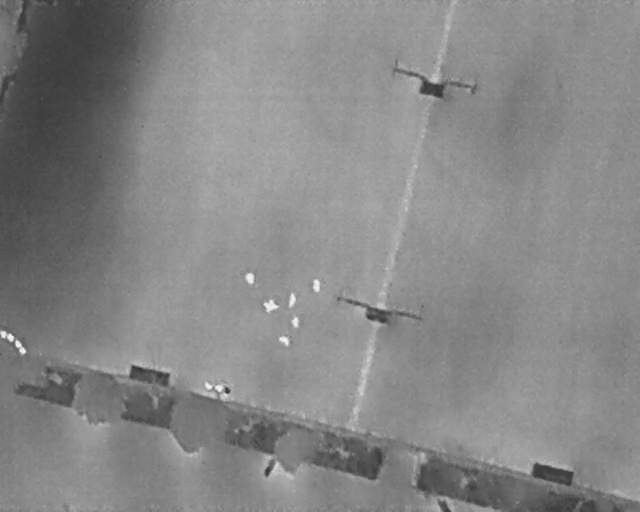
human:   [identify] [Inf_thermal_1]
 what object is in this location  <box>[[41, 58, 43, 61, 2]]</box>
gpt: <ref>1 medium person at the center</ref>